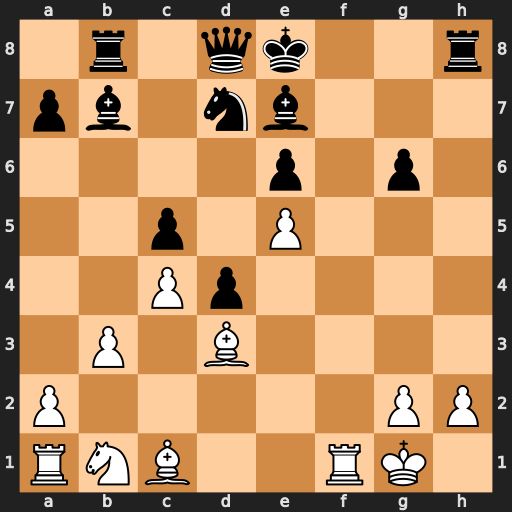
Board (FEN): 1r1qk2r/pb1nb3/4p1p1/2p1P3/2Pp4/1P1B4/P5PP/RNB2RK1
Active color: w
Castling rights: k
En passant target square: -
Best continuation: Bxg6#